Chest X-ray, PA view. Patient: 67 years old, sex F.
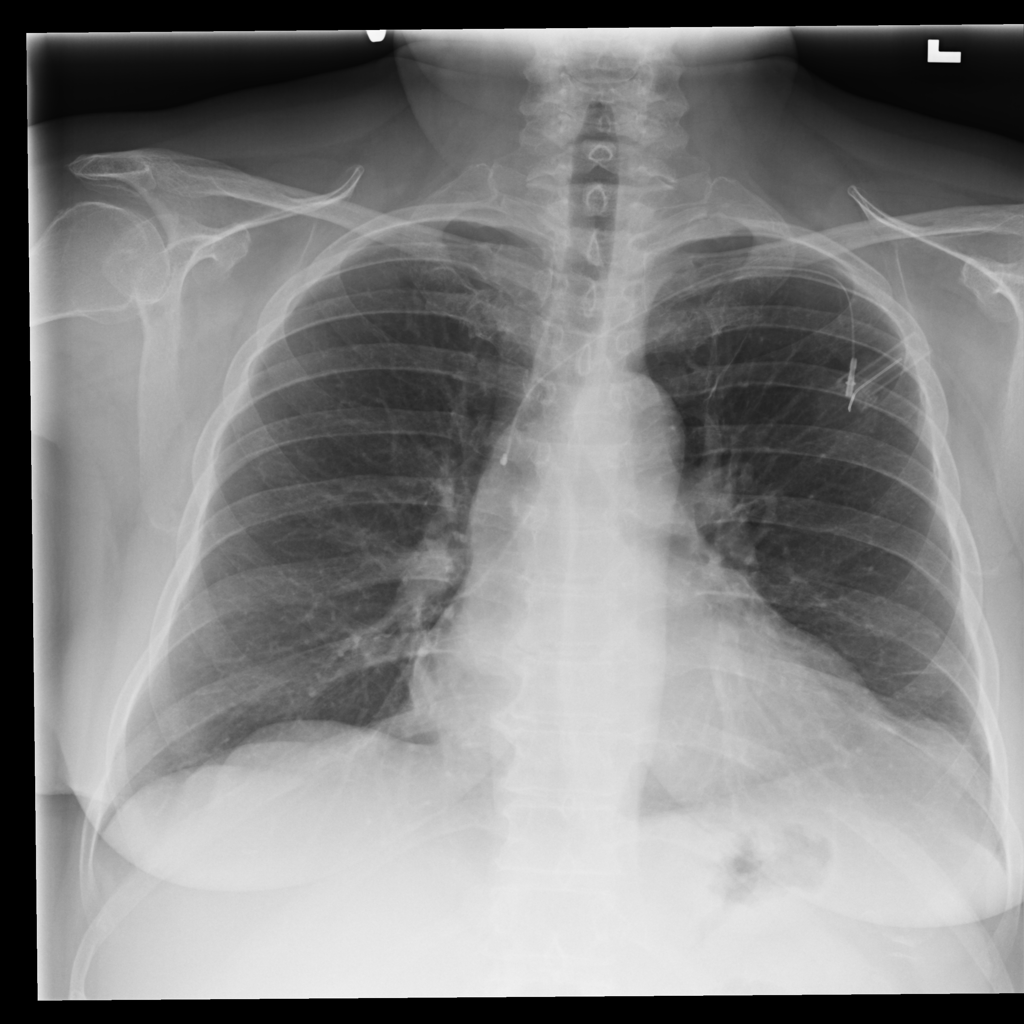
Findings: No Finding